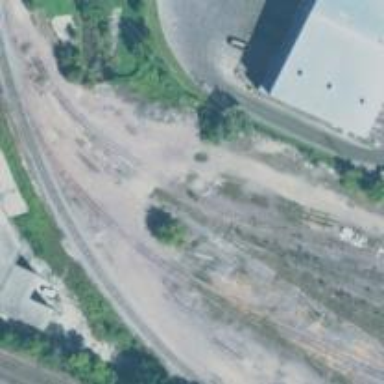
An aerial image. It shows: Level crossing along the railway.